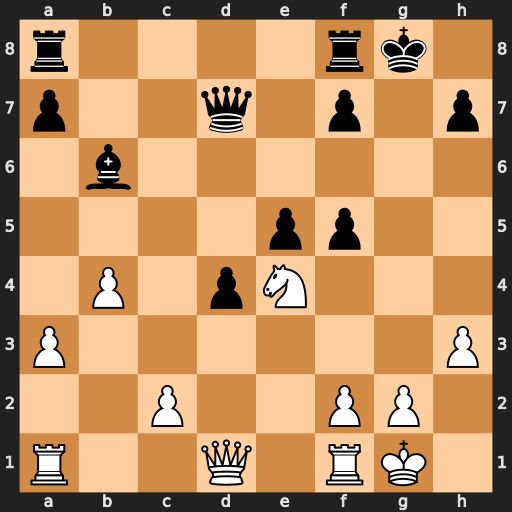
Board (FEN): r4rk1/p2q1p1p/1b6/4pp2/1P1pN3/P6P/2P2PP1/R2Q1RK1
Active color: w
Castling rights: -
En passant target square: -
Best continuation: Nf6+ Kg7 Nxd7